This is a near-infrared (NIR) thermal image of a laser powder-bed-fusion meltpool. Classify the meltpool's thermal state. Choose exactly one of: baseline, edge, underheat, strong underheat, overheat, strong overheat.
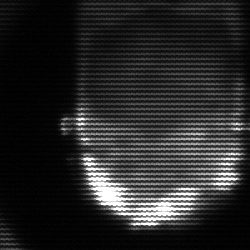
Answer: baseline